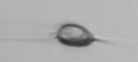
Label: Acanthoica_quattrospina